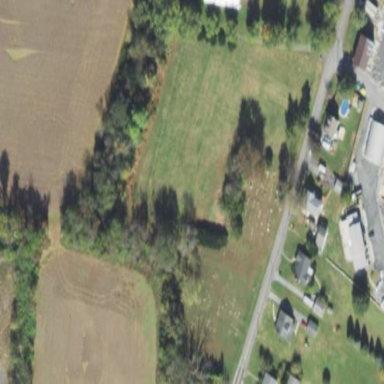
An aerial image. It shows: Cemetery.